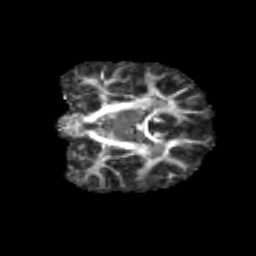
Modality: FA
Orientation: coronal
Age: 9
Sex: male
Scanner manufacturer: siemens
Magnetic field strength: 3 T
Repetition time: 3.8 s
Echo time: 0.07 s